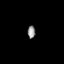
Tissue: skin
Cell type: Fibroblasts
Senescence score: 0.7178
Nuclear area (px): 95
Mean DAPI intensity: 145.632